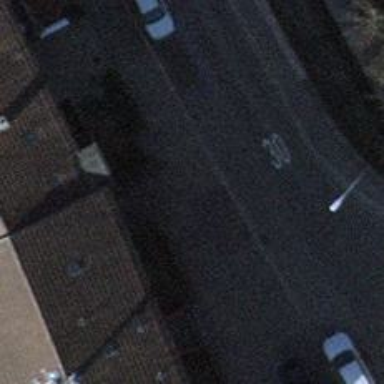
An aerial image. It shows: Asphalt driveway for service vehicles.